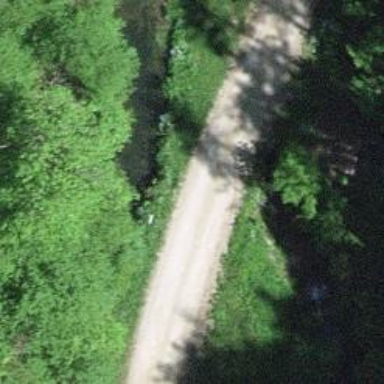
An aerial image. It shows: Culvert tunnel.